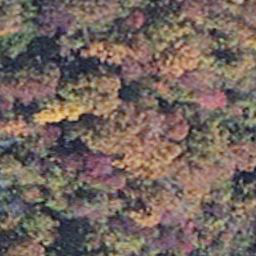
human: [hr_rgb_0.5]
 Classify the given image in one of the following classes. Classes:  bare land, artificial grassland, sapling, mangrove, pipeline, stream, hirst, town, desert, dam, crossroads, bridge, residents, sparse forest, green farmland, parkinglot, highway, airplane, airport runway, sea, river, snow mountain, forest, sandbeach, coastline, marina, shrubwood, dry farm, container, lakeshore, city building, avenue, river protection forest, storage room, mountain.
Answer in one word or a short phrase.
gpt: mangrove